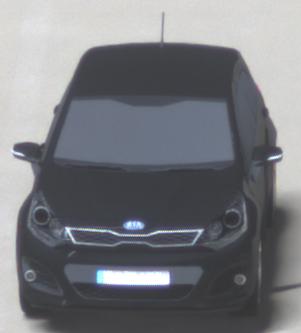
Make: KIA
Model: Rio 1.2
Detailed model: Rio (UB)
Model produced from: 2011/09
Model produced until: 2015/01
Doors: 3
Color: black
Road condition: dry road
Daytime: not specified
Contrast: high contrast